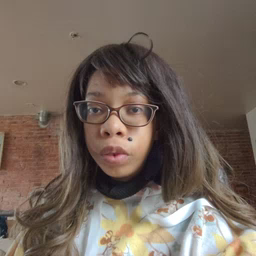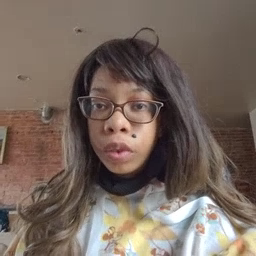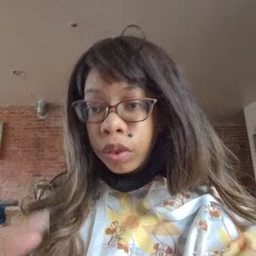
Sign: scissors